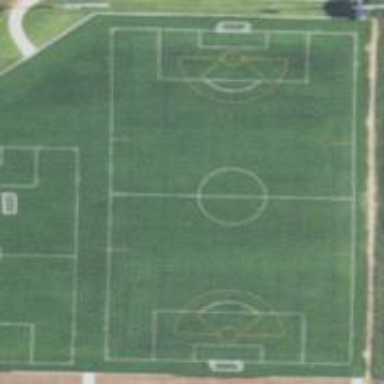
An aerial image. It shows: Soccer pitch for leisureland activities.